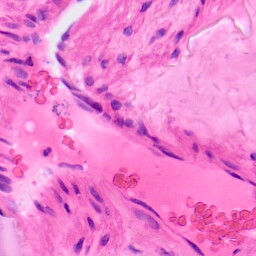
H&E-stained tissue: Lung